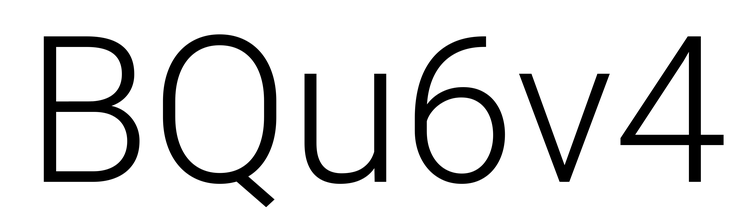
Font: Roboto_Light